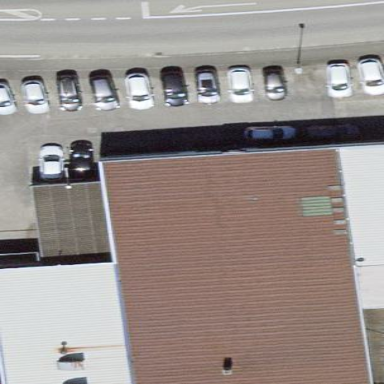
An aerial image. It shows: Building that houses car shop.